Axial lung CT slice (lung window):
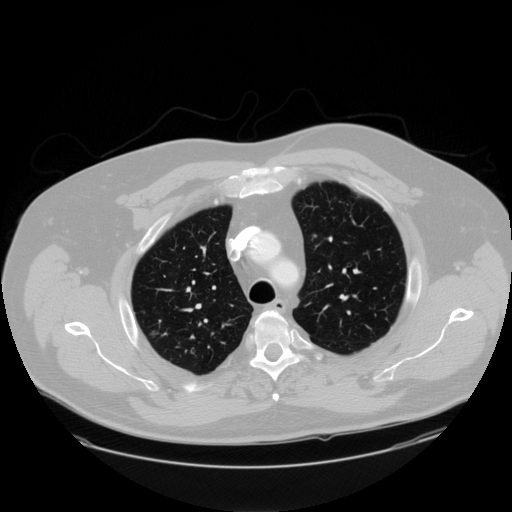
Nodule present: no